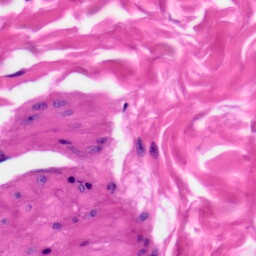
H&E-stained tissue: Skin